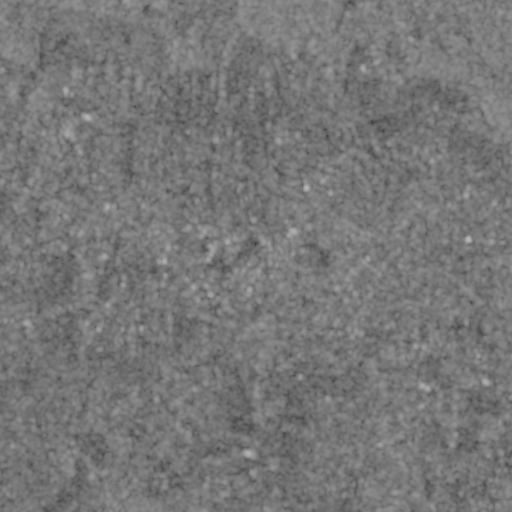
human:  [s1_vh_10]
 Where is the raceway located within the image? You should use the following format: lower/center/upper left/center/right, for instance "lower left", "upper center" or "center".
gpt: The raceway is located in the upper center of the image.
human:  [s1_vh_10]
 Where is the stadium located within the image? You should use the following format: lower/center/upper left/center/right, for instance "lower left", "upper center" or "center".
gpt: The stadium is located in the center of the image.
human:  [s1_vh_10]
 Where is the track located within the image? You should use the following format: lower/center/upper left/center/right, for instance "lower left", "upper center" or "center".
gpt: The track is located in the center of the image.
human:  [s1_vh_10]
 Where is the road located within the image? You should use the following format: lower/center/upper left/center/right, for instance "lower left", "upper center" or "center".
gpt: There is no road in the image.

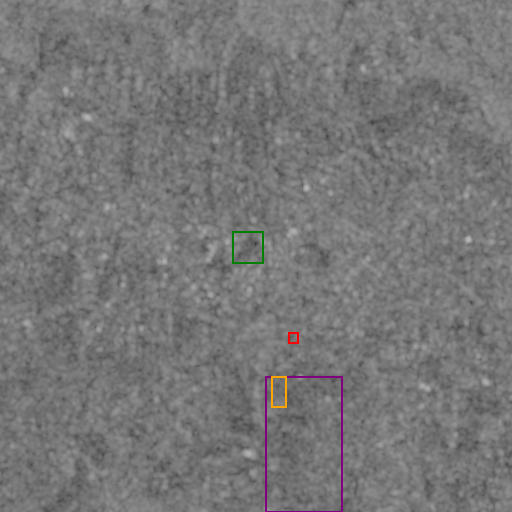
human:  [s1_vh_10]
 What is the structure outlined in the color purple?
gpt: The structure outlined in purple is a crop field.
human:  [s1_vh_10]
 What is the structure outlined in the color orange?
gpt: The structure outlined in orange is a park.
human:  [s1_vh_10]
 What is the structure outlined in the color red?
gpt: The structure outlined in red is a parking lot.
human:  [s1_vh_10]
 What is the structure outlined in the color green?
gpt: The structure outlined in green is a stadium.
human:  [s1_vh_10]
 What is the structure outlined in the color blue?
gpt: There is no blue outline.